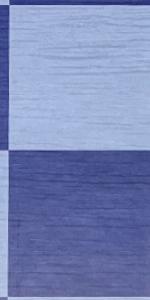
Label: Empty